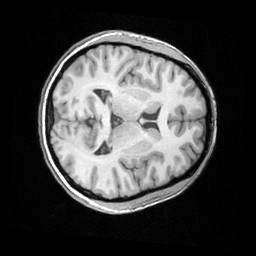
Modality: T1w
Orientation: axial
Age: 25
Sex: female
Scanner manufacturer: siemens
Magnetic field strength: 3 T
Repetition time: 1.62 s
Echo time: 0.003 s